Question: I've made bicubic interpolation which is referring <URL>
But I found a quite a bit difference between GIMP's and my own code's result.
This is <URL>

As you can see the above 2 images (A) is Gimp's (B) is my own code with referring.
I confused that did I something wrong? Should I change the algorithm?
Would you please give any advice?
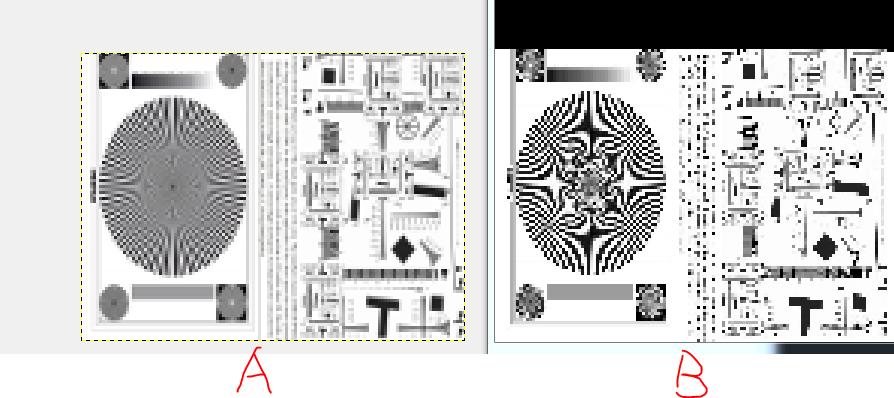
Answer: You are , not . Interpolation by itself works great when upsampling (increasing the number of pixels).
When downsampling, either with our without interpolation, you're throwing away information, and you get aliasing. This is the effect you see in your result.
Gimp, when downsampling, smooths the image first. The smoothing removes higher frequencies that would be aliased otherwise.
To get similar results to Gimp's, apply a low-pass filter before downsampling.
---
Here is an example of downsampling with and without low-pass filtering. I'm using MATLAB with <URL> because it's easy for me and you didn't specify a programming language. It is just to illustrate the principle anyway.
I'm straight-on downsampling with an integer factor here, you already have code to do the same with a non-integer factor, I don't want that to be a distraction here.
's1' is simply downsampling, without smoothing. It looks like your result. This is aliasing.
's2' and 's3' use Gaussian low-pass filters of different sizes. I used sigmas of '8*0.5' and '8*0.8' here. After downsampling, these correspond to sigmas of 0.5 and 0.8, respectively. The first one is slightly too small, it still shows some aliasing, but a lot less. It is also still sharp. The second one is the right size to prevent aliasing (less than 1% of the energy or so is aliased).
's4' uses ideal low-pass filtering (in the Fourier domain). I don't recommend this method, because it leads to a lot of ringing. It is just here for comparison. There is 0% aliasing in the output, and the result is as sharp as it can possibly be at this size.
'''
a = readim('https://i.stack.imgur.com/1TyGI.jpg');
a = a{1};
f = 8; % subsample by a factor 8
s1 = a(0:f:end,0:f:end);
s2 = gaussf(a,f*0.5);
s2 = s2(0:f:end,0:f:end);
s3 = gaussf(a,f*0.8);
s3 = s3(0:f:end,0:f:end);
s4 = ft(a);
s4 = cut(s4,imsize(s1));
s4 = real(ift(s4) / numel(a) * numel(s4));
'''
<URL>